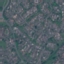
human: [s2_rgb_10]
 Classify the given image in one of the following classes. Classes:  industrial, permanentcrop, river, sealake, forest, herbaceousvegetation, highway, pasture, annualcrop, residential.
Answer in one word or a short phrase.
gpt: Residential